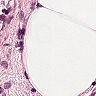
Metastatic tissue present: no